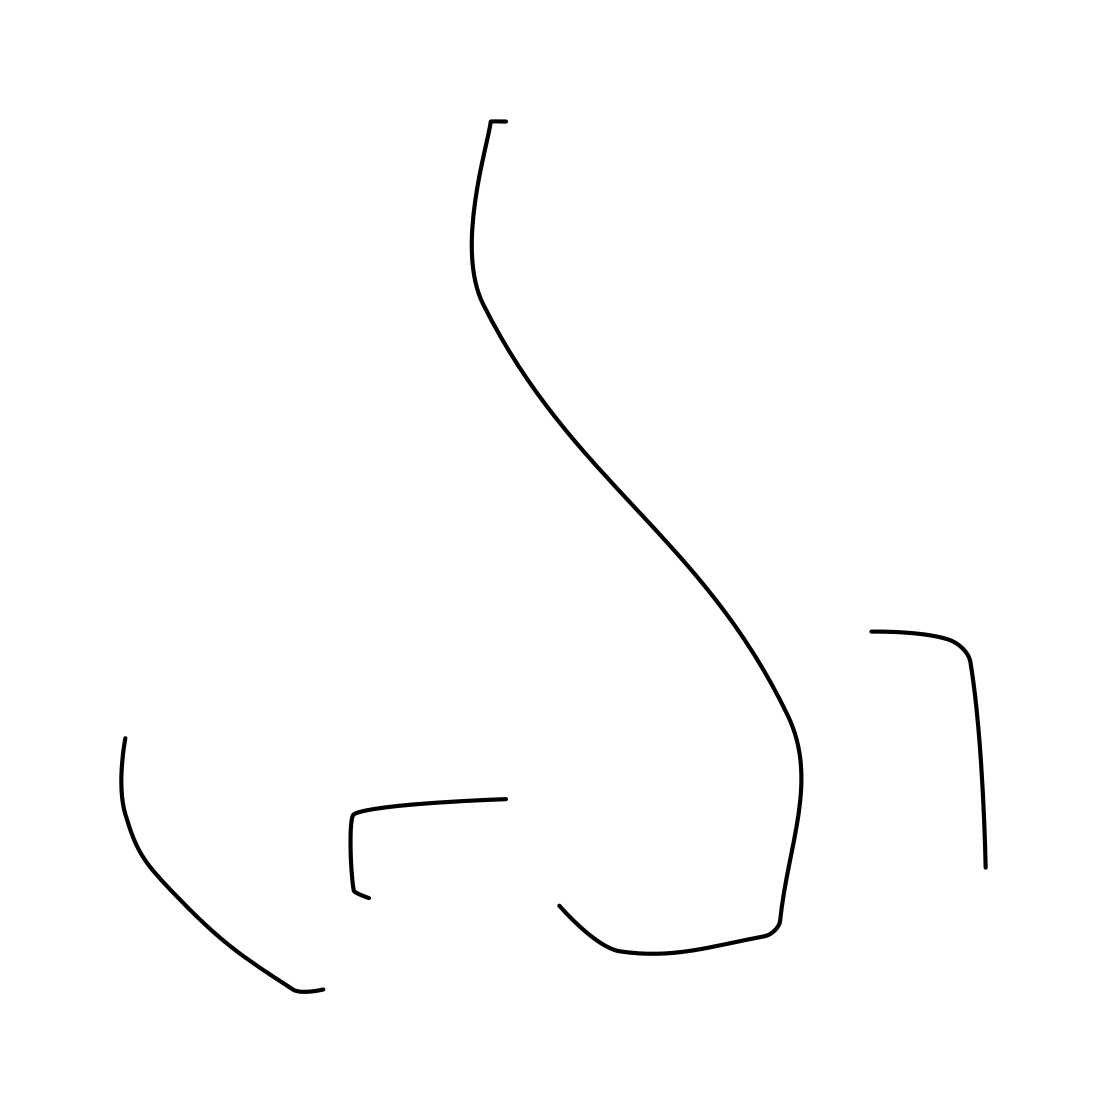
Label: nose